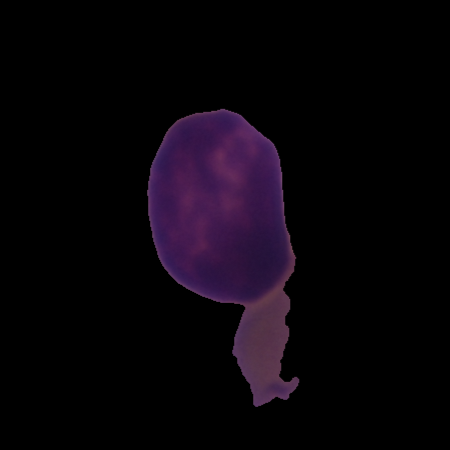
Label: healthy